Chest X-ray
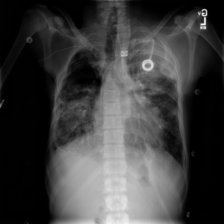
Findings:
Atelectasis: negative
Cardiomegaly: negative
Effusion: negative
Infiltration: negative
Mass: negative
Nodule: negative
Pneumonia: negative
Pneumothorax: negative
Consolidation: negative
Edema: negative
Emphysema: negative
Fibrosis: negative
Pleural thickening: negative
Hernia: negative